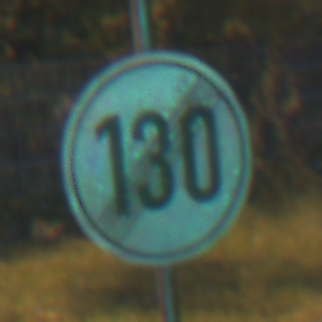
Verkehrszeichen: EndeGeschwindigkeit130
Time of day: Night
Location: Outdoor (Urban)
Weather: PartlyCloudy
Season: NotSpecified
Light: Artificial